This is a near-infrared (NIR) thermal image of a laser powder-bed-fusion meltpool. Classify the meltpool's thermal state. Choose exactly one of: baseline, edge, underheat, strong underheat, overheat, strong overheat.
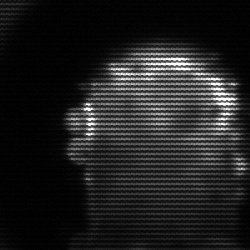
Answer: baseline